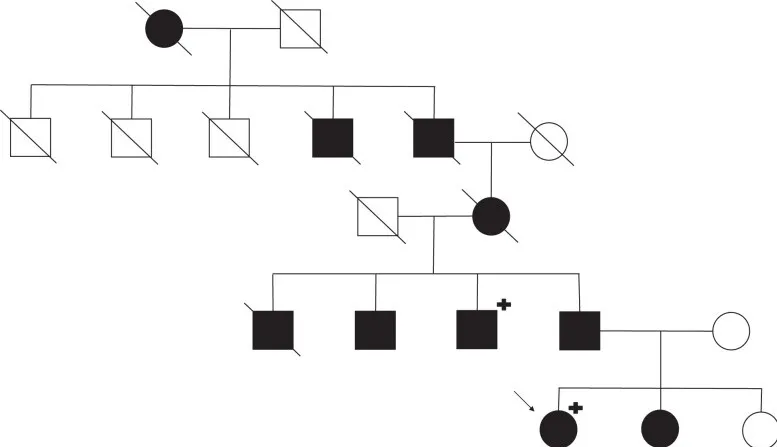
Family pedigree of hereditary central diabetes insipidus with autosomal dominant inheritance pattern. The black symbols indicate symptomatic individuals. The arrow indicates the index patient. + indicates genetically tested individuals. All diseased family members reached adulthood. The cause of death of the diseased family members is unknown.
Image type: pathology (giemsa)